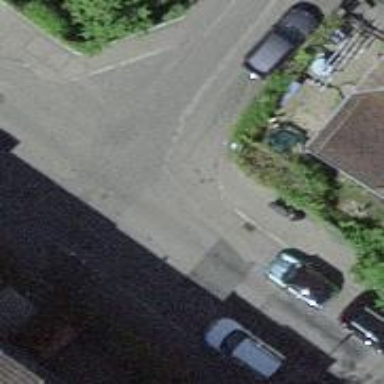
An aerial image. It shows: Kerb barrier.